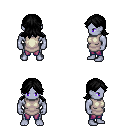
a pixel art fantasy rpg character, male body template, dark elf, purple skin, white tunic, magenta pants, black loose hair, four views (front, back, left, right), 2x2 character sprite sheet, small pixel art, hard edges, no anti-aliasing